Question: I've been having the most AWFUL time integrating MailChimp into a site I'm designing!
The problem is that validation is not working for the embedded subscribe form. Instead of inlining error messages, the form is kicking the user over to the MailChimp signup page to correct errors or confirm list opt in.
I've done a heavy amount of customization to the code, so unfortunately going back to the default is not an option.
Here are the errors I'm getting, but I'm a JS n00b so I don't know what they mean:
Break on Error mce_jQuery is not defined:

I don't think it's an error that can be caught with the console though.
The weird thing is this. If I rip out the custom code and just post the static code from MailChimp it somehow works, but I've copied all the relevant code with important functions and still no dice.
You can view the site live at: <URL>
The MailChimp list signup is in the top right corner sliding dropdown. The relevant scripts are embedded just after div#top_mailing.
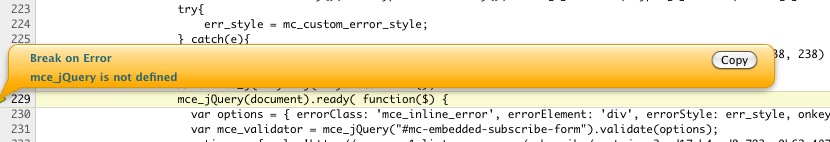
Answer: Alec Smart's answer was ALMOST correct. By running jQuery in NoConflict mode the issue was resolved. Alec suggested that I add jQuery.noConflict(); in the header of the document. It turns out that there is a line in the MailChimp embed code that is commented out. In order to properly enable the noConflict mode for the MailChimp script search for
'''
//var mce_jQuery = jQuery.noConflict();
'''
Remove the comment so that it looks like this
'''
var mce_jQuery = jQuery.noConflict();
'''
and then you should be good to go! :)